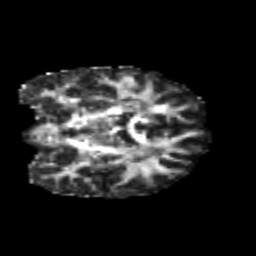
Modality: FA
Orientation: coronal
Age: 26
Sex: female
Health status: healthy
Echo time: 0.074 s